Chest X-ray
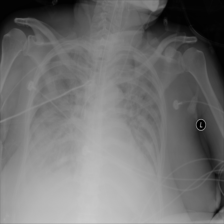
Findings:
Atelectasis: negative
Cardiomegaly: negative
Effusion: negative
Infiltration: positive
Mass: negative
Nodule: negative
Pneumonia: negative
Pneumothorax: negative
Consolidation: negative
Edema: negative
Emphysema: negative
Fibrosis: negative
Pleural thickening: negative
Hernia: negative